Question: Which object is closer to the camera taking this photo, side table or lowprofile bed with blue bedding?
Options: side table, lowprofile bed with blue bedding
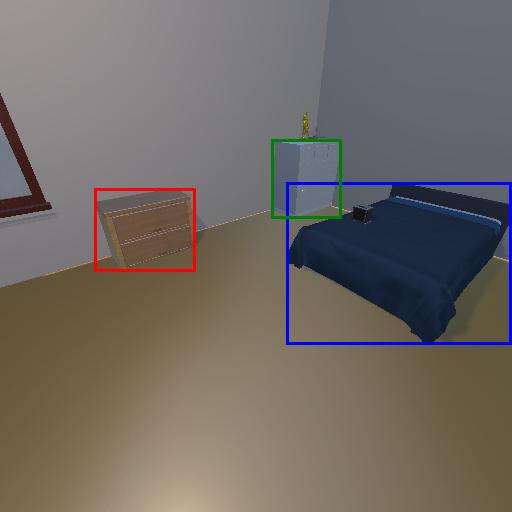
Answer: side table